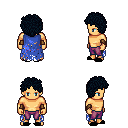
a pixel art fantasy rpg character, male body template, human, tanned skin, blue tattered cape, magenta pants, raven curly afro hairstyle, cloth bracers, black slippers, four views (front, back, left, right), 2x2 character sprite sheet, small pixel art, hard edges, no anti-aliasing